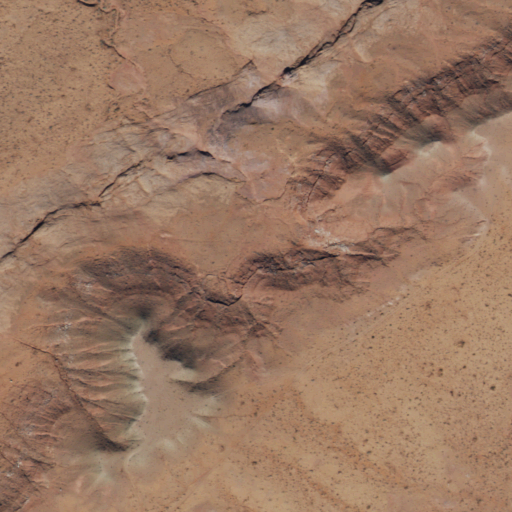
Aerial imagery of ridge(s) in Arizona named Antelope Ridge containing only shrub